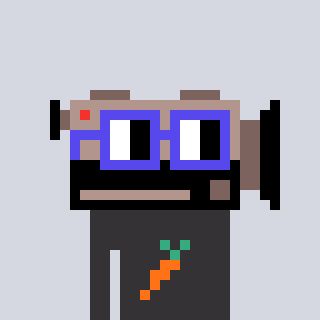
a pixel art character with square blue glasses, a camcorder-shaped head and a grayscale-colored body on a cool background